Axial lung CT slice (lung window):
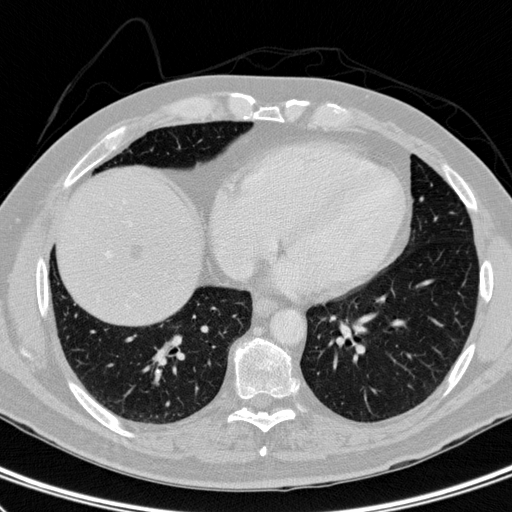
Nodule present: no